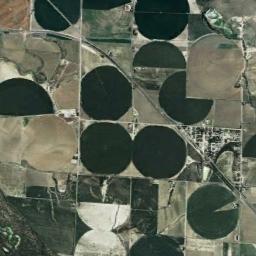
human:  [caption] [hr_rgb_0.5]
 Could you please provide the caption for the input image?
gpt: Dozens of circular farmland with mixed green and tan, Including semicircles and irregular circles .

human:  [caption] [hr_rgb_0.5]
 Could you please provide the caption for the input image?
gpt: Several dark green circular or fan-shaped farmlands with different radians are surrounded by some other shapes of farmlands .

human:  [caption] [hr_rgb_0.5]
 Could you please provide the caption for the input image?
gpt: There are some deep green circle farmland .

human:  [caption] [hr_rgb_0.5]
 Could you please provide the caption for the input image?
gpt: There are some circular farmlands distributed irregularly .

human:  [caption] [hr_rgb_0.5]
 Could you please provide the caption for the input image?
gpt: The round field is in the square .